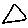
Label: triangle